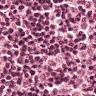
Metastatic tissue present: no